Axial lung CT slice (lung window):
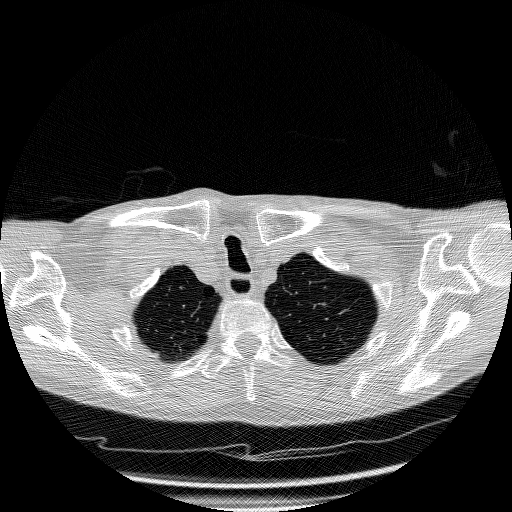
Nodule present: no